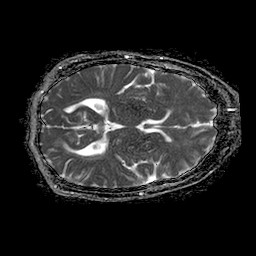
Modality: ADC
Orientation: axial
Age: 57
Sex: female
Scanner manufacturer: philips
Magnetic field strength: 1.5 T
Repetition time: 4.6 s
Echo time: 0.08476 s